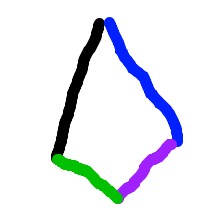
Shape: kite